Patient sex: M
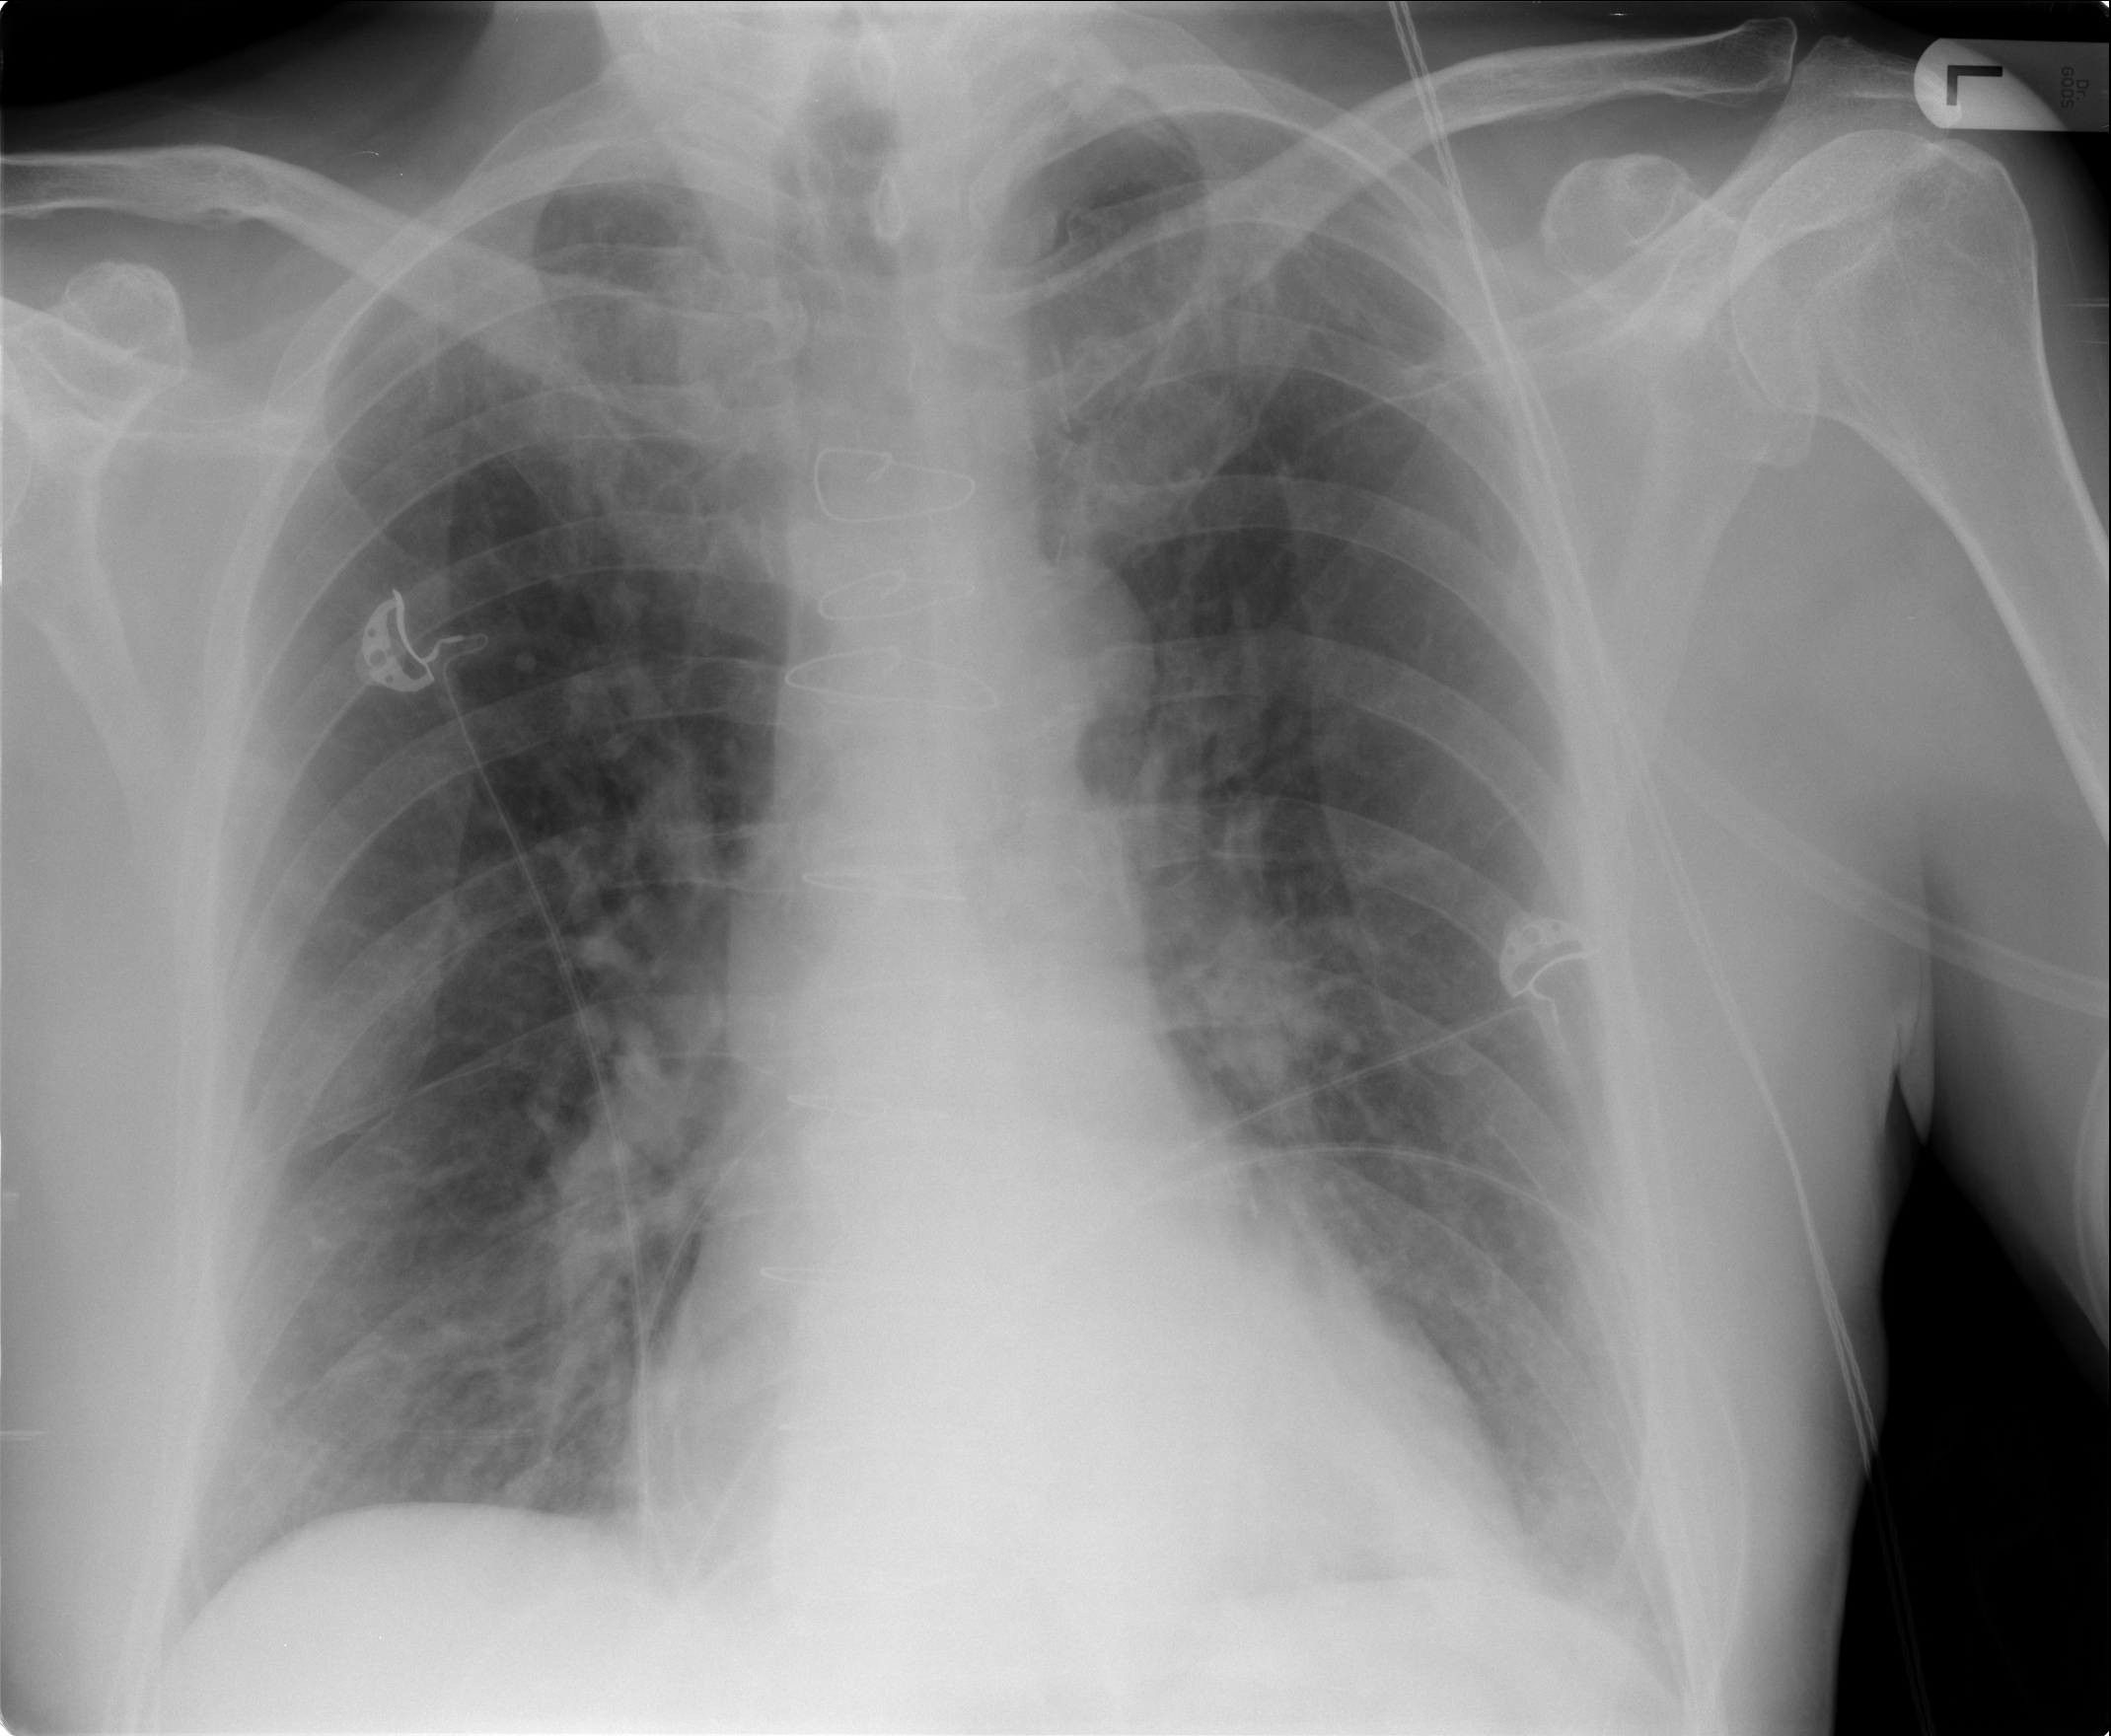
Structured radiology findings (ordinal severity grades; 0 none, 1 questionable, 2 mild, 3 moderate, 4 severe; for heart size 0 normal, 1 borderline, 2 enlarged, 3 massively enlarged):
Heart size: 2
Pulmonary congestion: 2
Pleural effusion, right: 0
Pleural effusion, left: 2
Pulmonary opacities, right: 0
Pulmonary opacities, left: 0
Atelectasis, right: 0
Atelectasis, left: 2